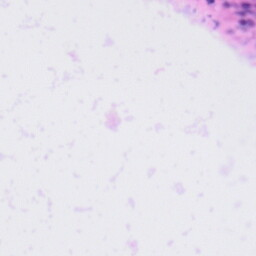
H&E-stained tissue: Tonsil